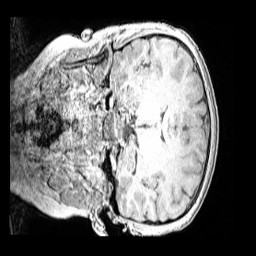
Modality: MP2RAGE
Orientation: coronal
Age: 10
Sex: male
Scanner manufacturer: siemens
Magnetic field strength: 3 T
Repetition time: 4 s
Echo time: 0.00299 s